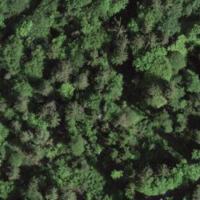
EUNIS habitat code: 44
Species observed at this site:
Corvus corone
Cyanistes caeruleus
Troglodytes troglodytes
Dendrocopos major
Fringilla coelebs
Passer domesticus
Aegithalos caudatus
Spinus spinus
Turdus merula
Parus major
Dryocopus martius
Sitta europaea
Garrulus glandarius
Coccothraustes coccothraustes
Picus viridis
Corvus corax
Accipiter nisus
Periparus ater